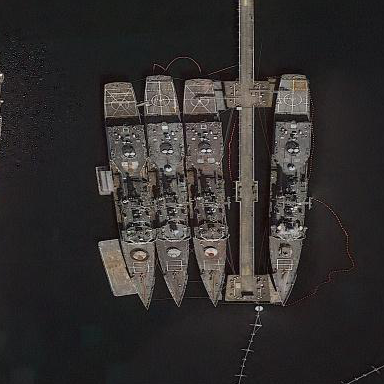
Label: destroyer